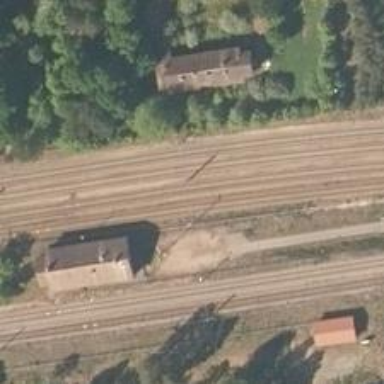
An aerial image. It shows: Rail siding with electrified contact lines for trains.